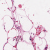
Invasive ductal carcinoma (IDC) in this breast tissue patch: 0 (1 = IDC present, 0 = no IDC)